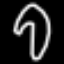
Label: frog